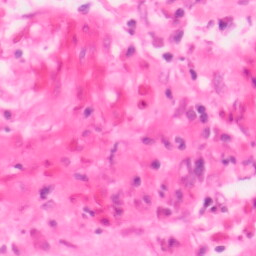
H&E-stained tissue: Colon